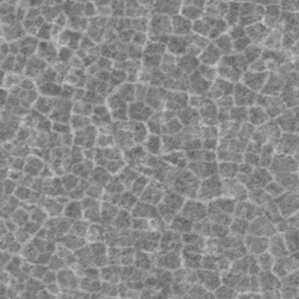
Label: frost